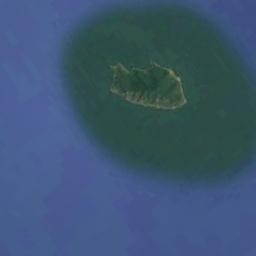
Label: island